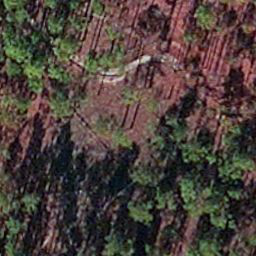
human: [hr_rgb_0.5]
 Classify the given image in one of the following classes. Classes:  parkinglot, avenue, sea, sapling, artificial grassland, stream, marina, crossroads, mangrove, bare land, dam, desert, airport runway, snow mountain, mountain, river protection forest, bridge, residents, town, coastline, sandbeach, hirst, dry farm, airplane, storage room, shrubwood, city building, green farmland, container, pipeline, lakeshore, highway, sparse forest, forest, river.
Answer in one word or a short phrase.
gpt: sapling